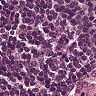
Metastatic tissue present: no